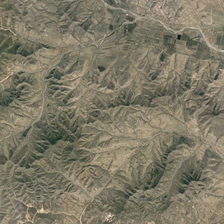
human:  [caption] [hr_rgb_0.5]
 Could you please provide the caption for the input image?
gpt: there are many fields under the hill .

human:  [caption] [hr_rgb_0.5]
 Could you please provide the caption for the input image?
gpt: a river flows through the mountain .

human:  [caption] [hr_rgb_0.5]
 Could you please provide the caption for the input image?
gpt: there are many fields under the hill .

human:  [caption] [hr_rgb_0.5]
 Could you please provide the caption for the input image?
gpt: a river flows through the mountain .

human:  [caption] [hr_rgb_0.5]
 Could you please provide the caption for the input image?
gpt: a river flows through the mountain .